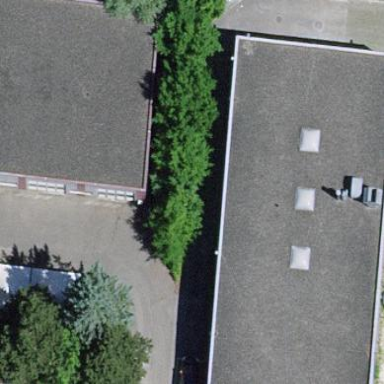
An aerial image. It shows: Commercial building.